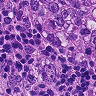
Metastatic tissue present: yes